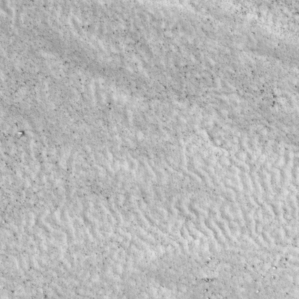
Label: non_frost